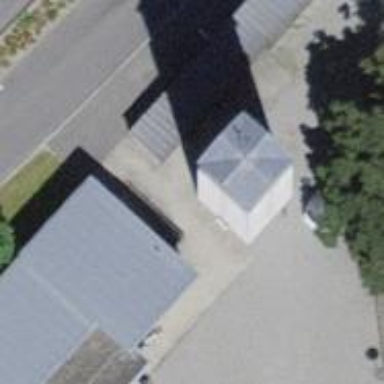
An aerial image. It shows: View of roof of building.